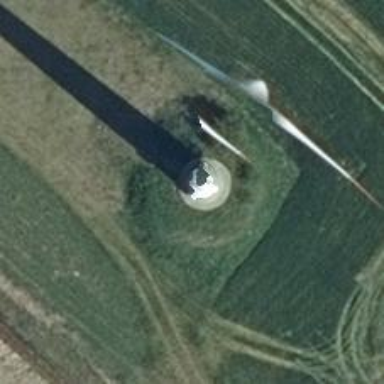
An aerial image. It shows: Wind turbine generator that utilizes wind as its source for generating electricity. It is of the horizontal axis type.